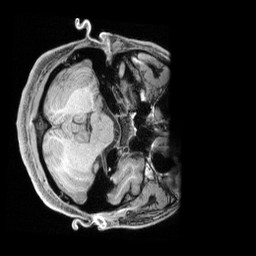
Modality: T1w
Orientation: axial
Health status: healthy
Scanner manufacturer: siemens
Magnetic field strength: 3 T
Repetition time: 2.4 s
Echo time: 0.00201 s